Question: I'm creating an auto calculation of payment. But I don't know the formula of it. When the calculate payment button is click, it will auto compute the principal, number of payments and interest then it will output on payment.
Please see the Screenshot
'''
// Example1 Computation
Principal 100000
Number of Payments 9
Interest 2
//Then when the calculate payment is click, execute
Payment 12251.54
// Example2 Computation
Principal 200000
Number of Payments 8
Interest 3.5
//Then when the calculate payment is click, execute
Payment 29095.33
// Example3 Computation
Principal 150000
Number of Payments 12
Interest 1.5
//Then when the calculate payment is click, execute
Payment 13752.00
'''
Here's my string
'''
String principal = txt_principal.Text;
String numberofPayments = txt_nop.Text;
String interestRate = txt_irpp.Text;
String payment = txt_payment.Text;
'''
Please help me. Thank you in advance!
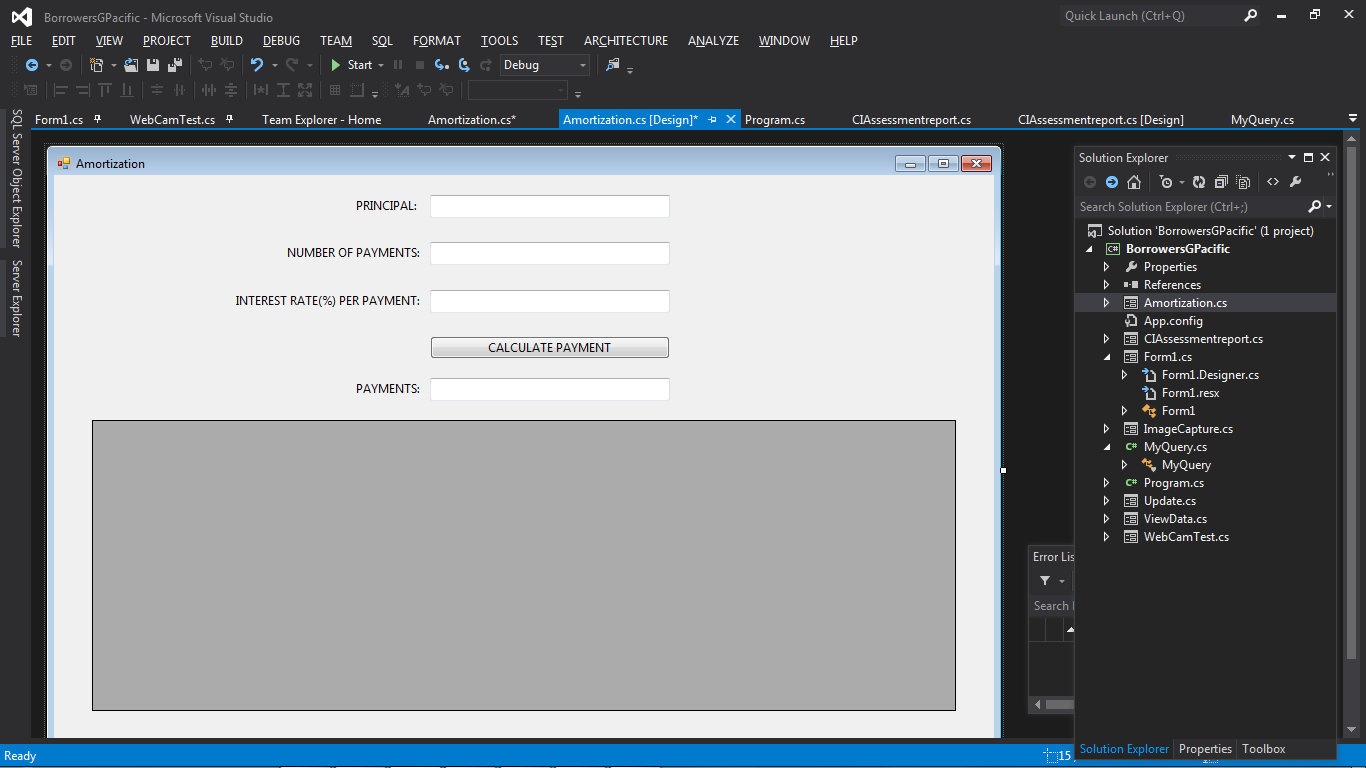
Answer: The answer is here:
<URL>
Excel can do this for you: '=PMT(0.02,9,100000)'
The formula is as follows:
'''
Where:
PV = 100000 (principal)
RATE = 0.02 (interest)
NPER = 9 (payments)
PMT = -RATE * ( PV * Math.Pow(1+RATE,NPER)) / ((Math.Pow(1+RATE,NPER)-1));
'''
So for your code:
'''
double PV = double .Parse(txt_principal.Text);
double NPER = double .Parse(txt_nop.Text);
double RATE = double.Parse(txt_irpp.Text) / 100;
double PMT = -RATE * ( PV * Math.Pow(1+RATE,NPER)) / ((Math.Pow(1+RATE,NPER)-1));
txt_payment.Text = (-PMT).ToString();
'''